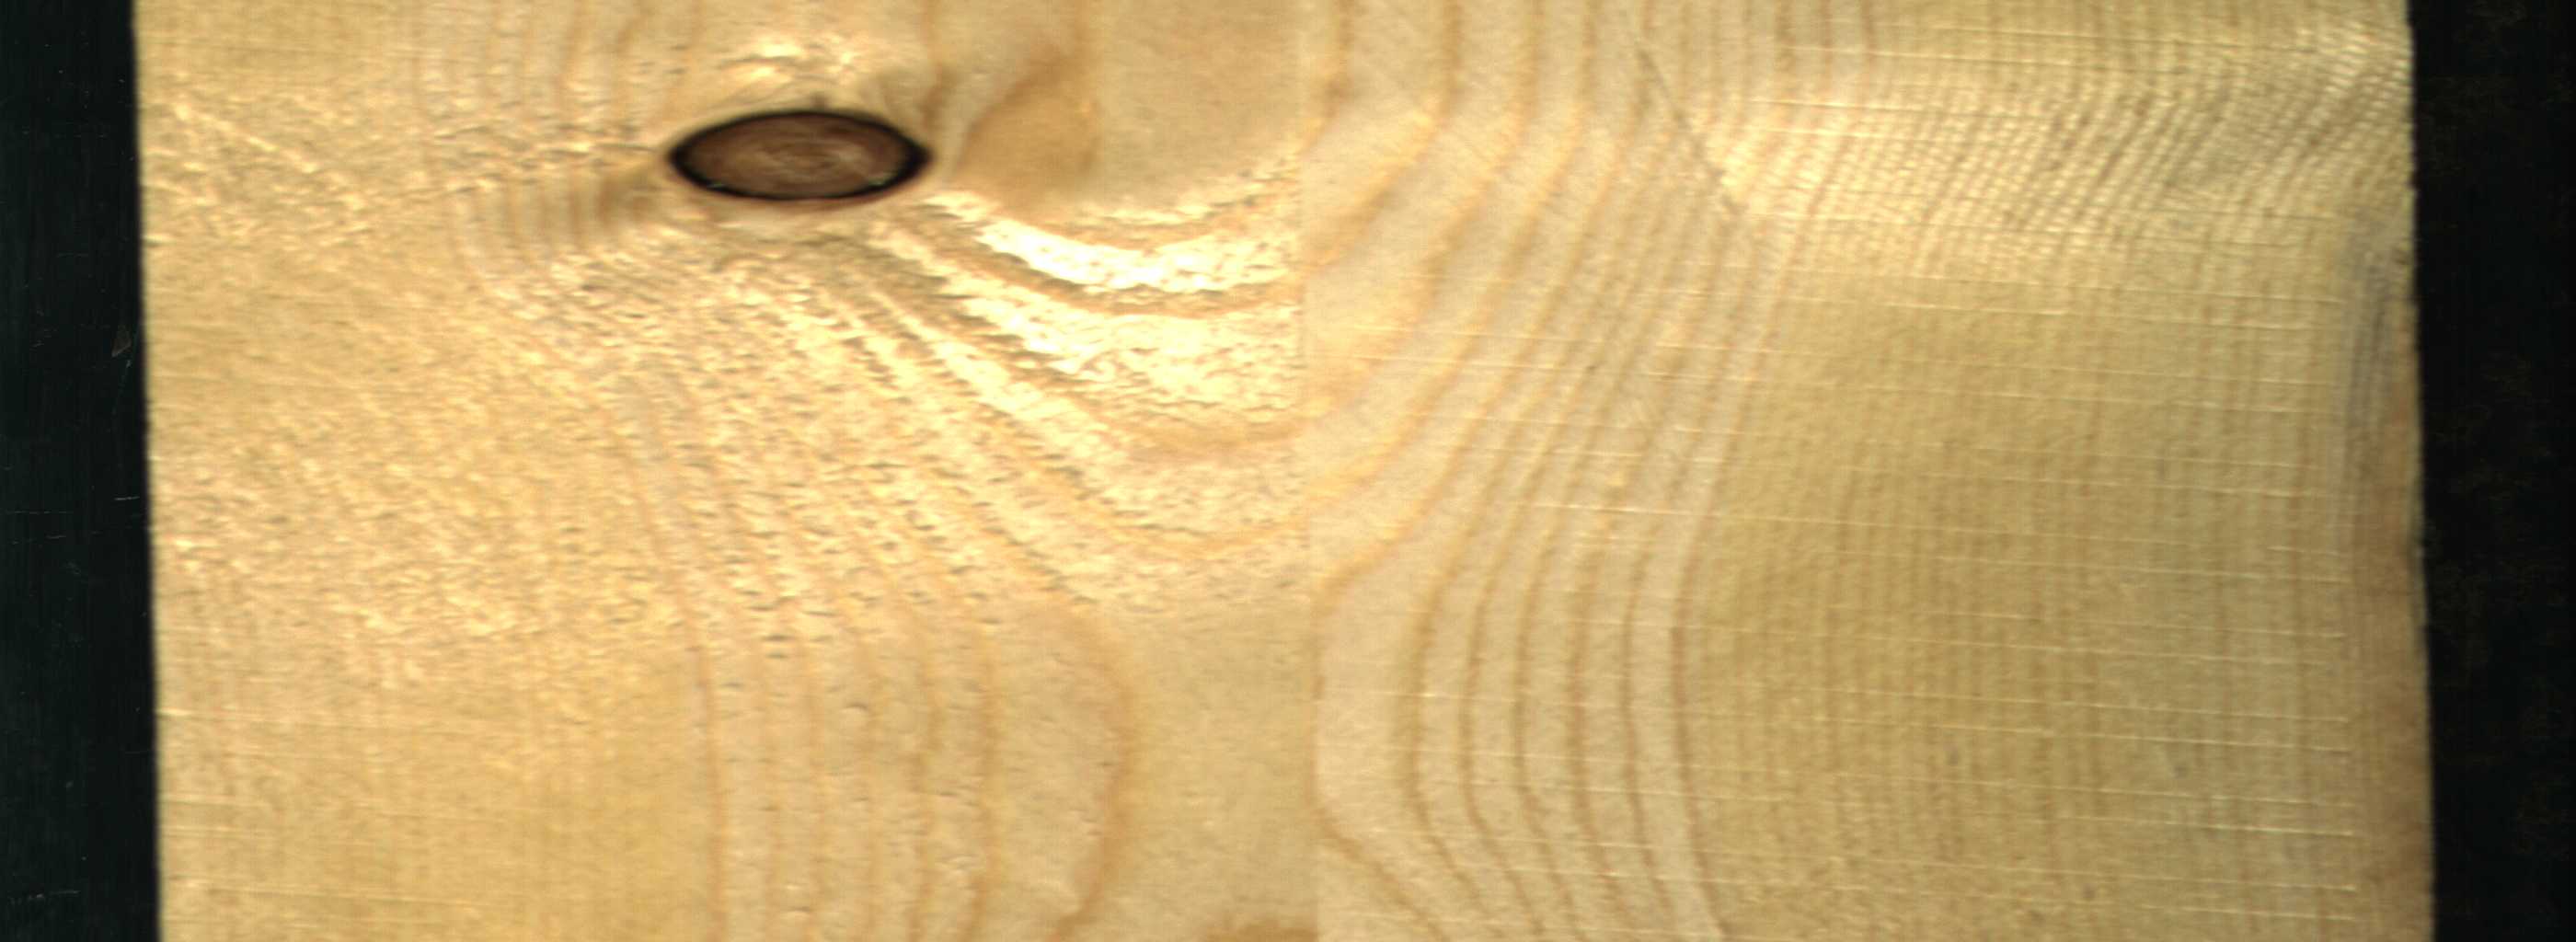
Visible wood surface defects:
Dead_Knot